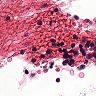
Metastatic tissue present: no